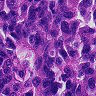
Metastatic tissue present: yes